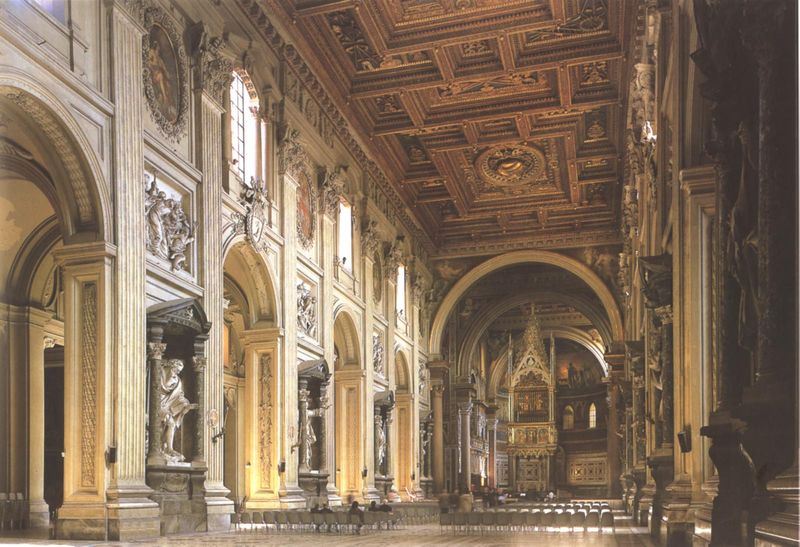
Titel: Rom, San Giovanni in Laterano
Künstler: Francesco Borromini
Standort: Rom, S. Giovanni in Laterano (EU - I - Latium)
Schlagwörter: menschen, licht, stühle, schloss, barock, kirche, gold, reich, decke, innen, gotik, besucher, saal, figuren, rundbogen, ornamente, bögen, gewölbe, höhe, dom, altar, kathedrale, rom, statuen, kanzel, prunk, domm